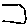
Label: hexagon